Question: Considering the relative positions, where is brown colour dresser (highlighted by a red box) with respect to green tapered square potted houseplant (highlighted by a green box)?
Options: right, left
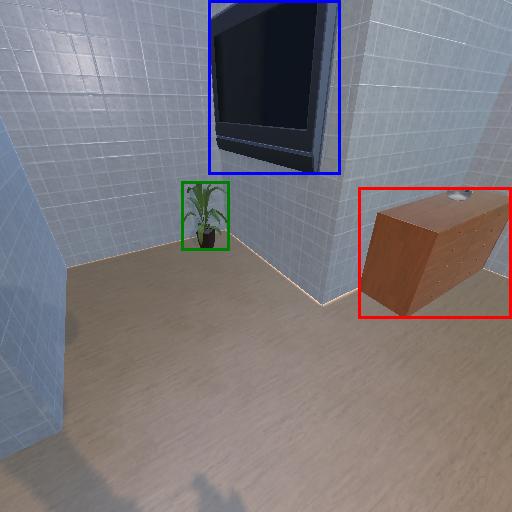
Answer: right